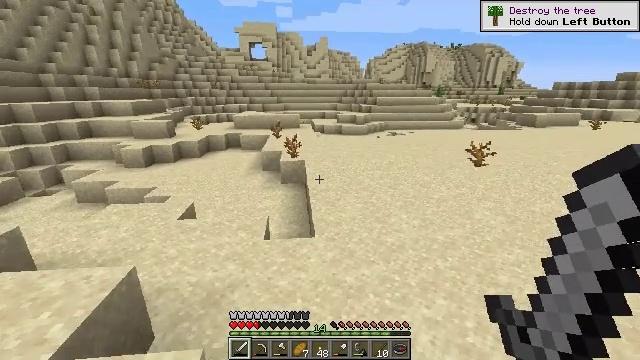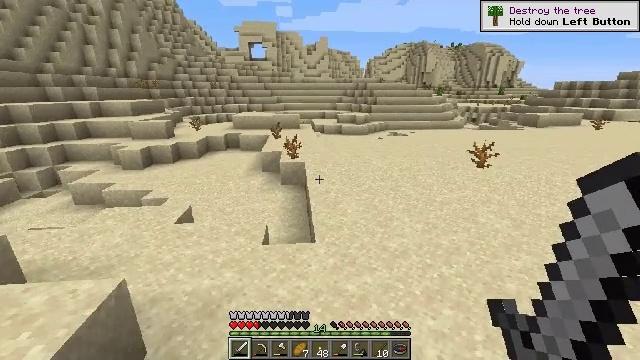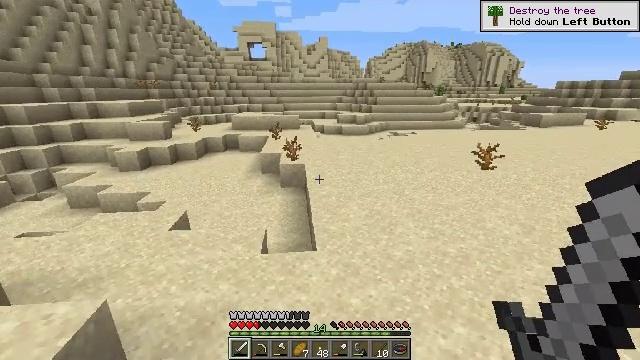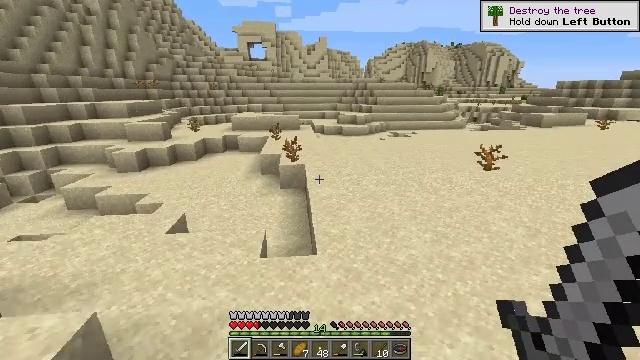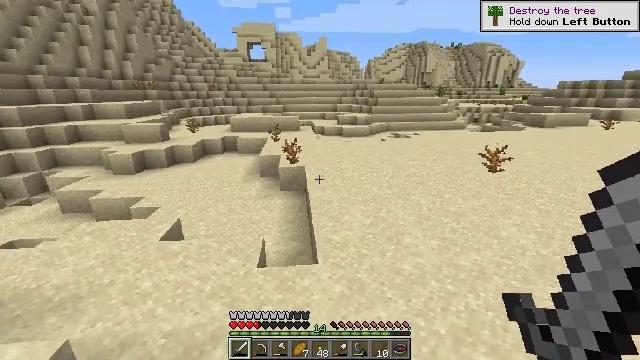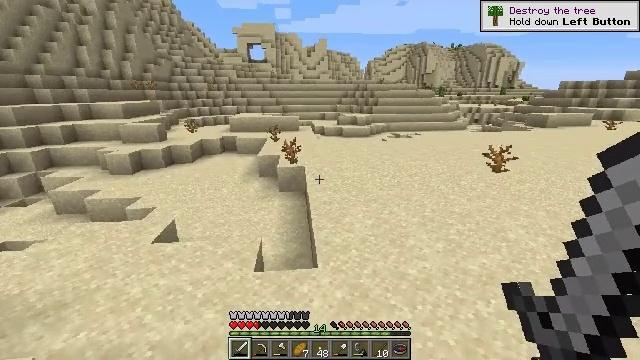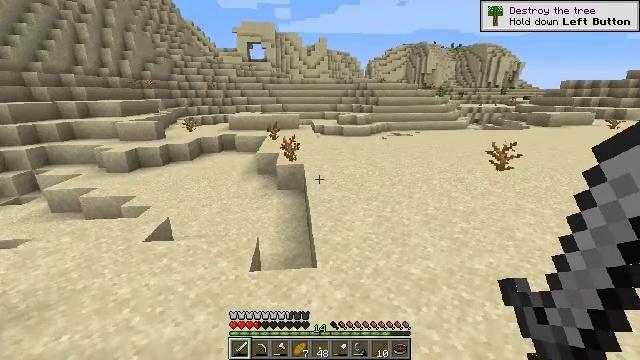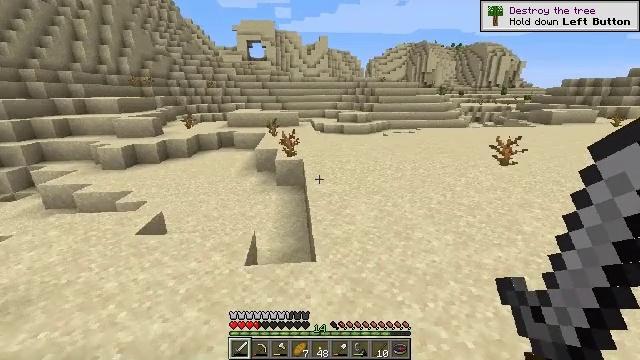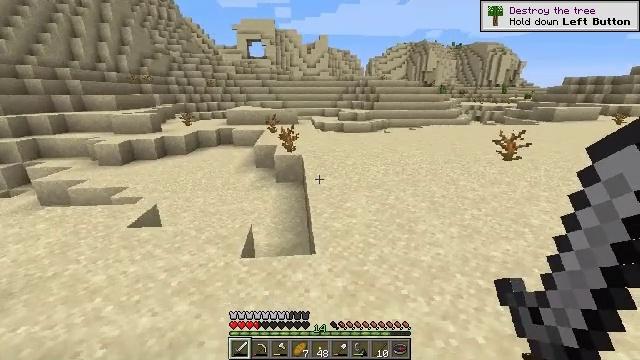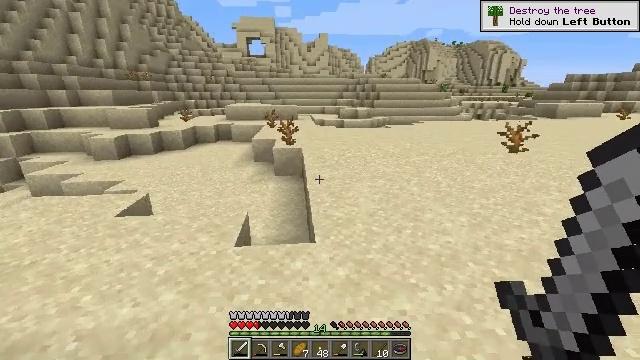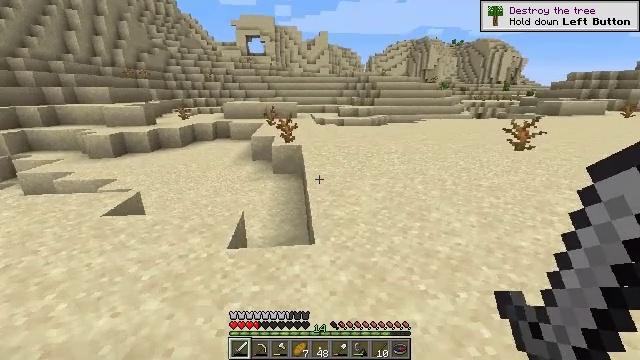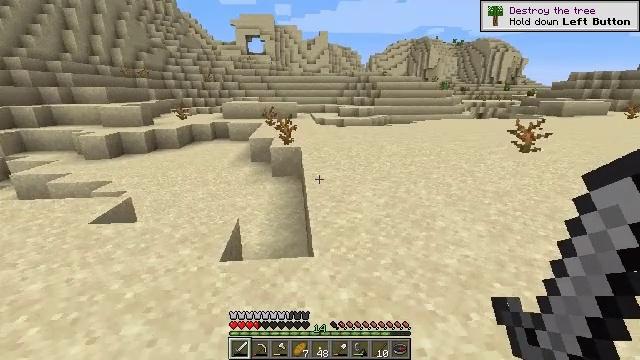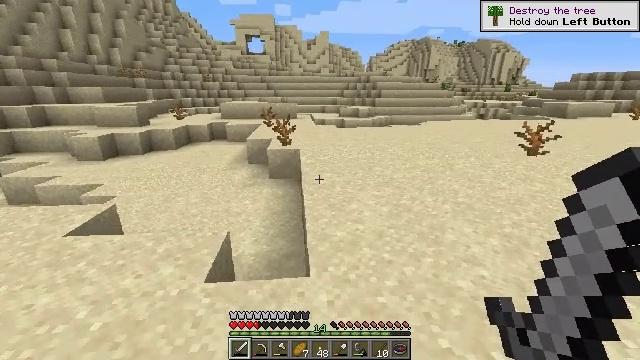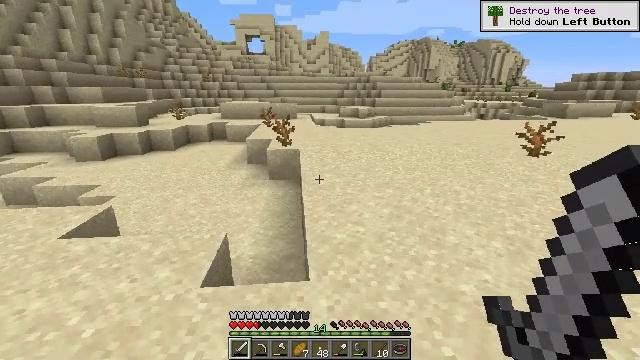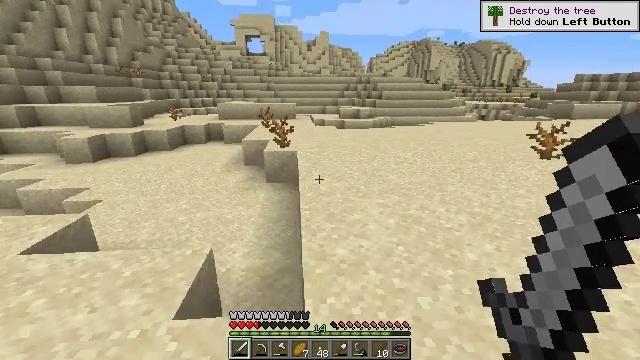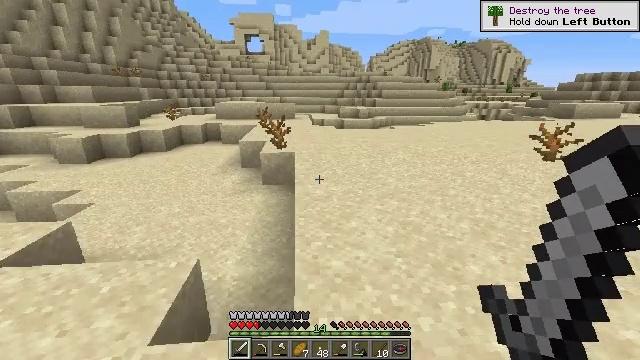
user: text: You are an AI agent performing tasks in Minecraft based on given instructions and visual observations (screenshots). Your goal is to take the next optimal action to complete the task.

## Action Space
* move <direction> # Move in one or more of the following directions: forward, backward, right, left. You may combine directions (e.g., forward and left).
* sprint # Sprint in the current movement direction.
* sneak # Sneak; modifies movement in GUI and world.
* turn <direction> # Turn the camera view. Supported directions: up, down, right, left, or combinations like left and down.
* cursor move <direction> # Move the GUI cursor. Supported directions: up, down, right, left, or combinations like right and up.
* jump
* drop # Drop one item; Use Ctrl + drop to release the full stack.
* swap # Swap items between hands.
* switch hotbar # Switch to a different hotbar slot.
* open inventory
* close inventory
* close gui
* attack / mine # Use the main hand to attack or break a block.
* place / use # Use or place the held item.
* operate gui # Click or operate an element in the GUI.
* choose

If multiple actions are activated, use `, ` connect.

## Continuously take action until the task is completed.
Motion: motion action
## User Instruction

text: Mine the dead bush in the desert.
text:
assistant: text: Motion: move forward
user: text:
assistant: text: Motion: move forward
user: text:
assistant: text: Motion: move forward
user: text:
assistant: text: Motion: move forward
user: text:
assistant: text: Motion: move forward
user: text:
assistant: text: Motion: move forward
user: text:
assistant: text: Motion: move forward
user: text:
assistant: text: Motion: move forward
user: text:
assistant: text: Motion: move forward
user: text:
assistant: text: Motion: move forward
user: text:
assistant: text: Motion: move forward
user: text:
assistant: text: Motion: move forward
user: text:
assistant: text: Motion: move forward
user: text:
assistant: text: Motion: move forward
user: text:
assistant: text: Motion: move forward and move right
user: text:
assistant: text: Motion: move forward and move right
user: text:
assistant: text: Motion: move forward and move right
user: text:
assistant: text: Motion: move forward and move right
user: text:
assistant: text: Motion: move forward and move right
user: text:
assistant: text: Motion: move forward and move right
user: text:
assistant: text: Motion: move forward and move right
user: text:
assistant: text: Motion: move forward
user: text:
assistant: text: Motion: move forward
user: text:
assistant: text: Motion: move forward
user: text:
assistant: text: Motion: move forward
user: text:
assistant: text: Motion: move forward
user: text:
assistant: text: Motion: move forward
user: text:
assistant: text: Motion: move forward
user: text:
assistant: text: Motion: move forward, turn left
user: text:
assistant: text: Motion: move forward, turn left